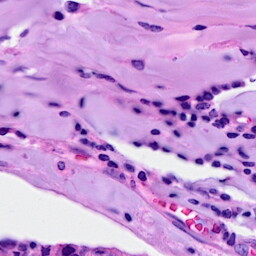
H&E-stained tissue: Breast